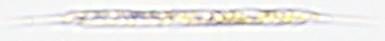
Label: Rhizosolenia